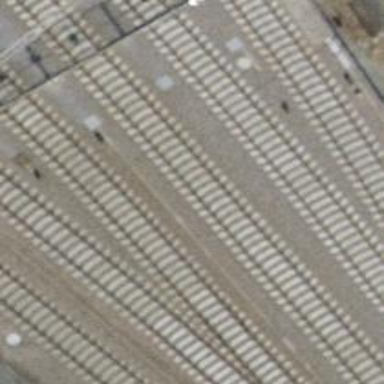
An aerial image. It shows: Railway spur track with electrified contact lines.